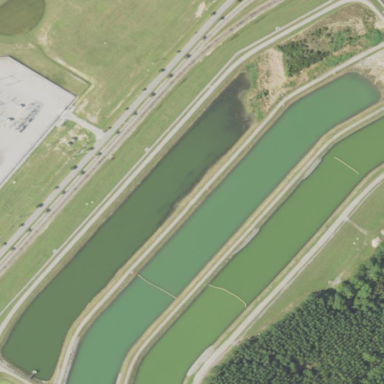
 creating natural and serene environment."